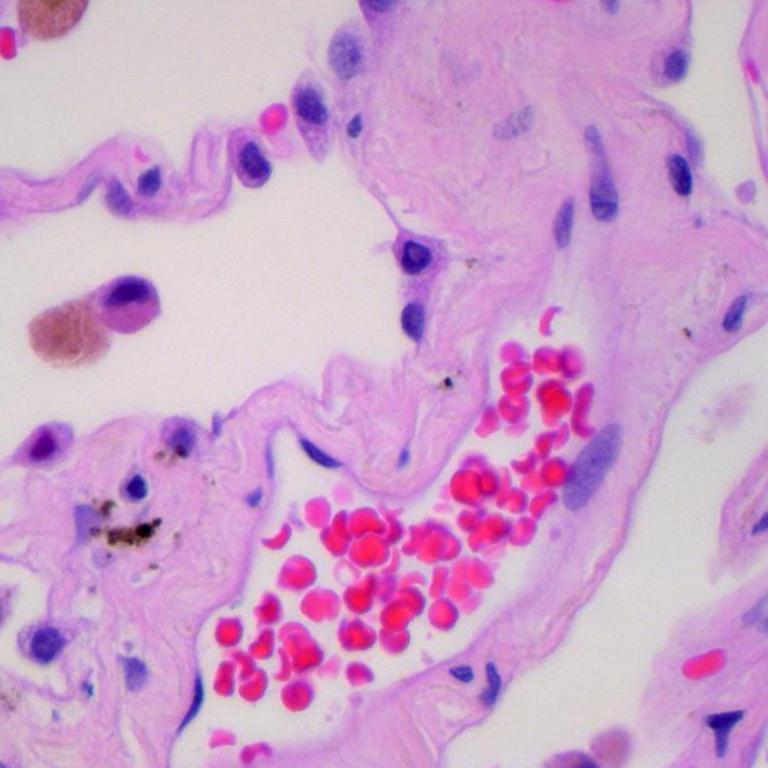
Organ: lung
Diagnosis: benign